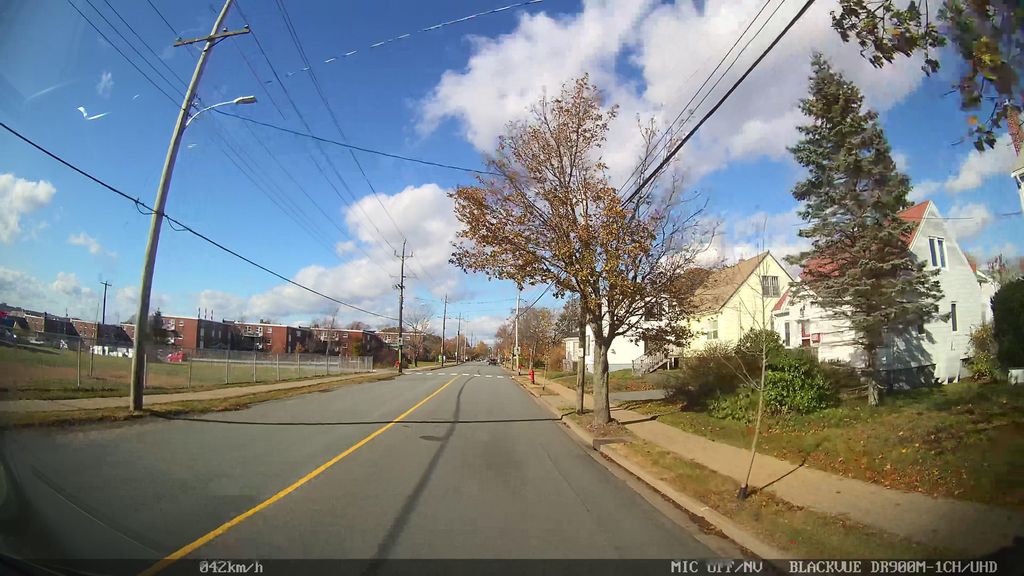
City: halifax